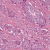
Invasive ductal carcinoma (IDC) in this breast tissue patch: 1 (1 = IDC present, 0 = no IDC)